Field crop: maize
Growth stage: 2
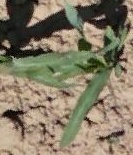
Species: maize